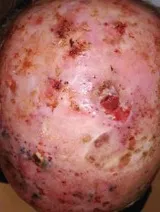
Evolution of the lesions. 2 weeks after the first ECT.
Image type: medical_photograph (skin_photograph)